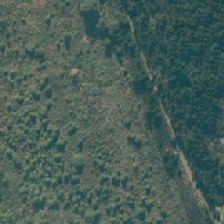
Land cover: grose_broom